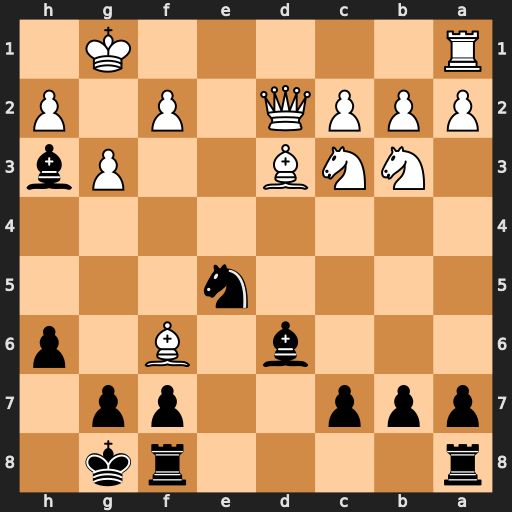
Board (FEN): r4rk1/ppp2pp1/3b1B1p/4n3/8/1NNB2Pb/PPPQ1P1P/R5K1
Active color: b
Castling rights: -
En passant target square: -
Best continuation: Nf3+ Kh1 Nxd2 Nxd2 gxf6